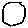
Label: circle